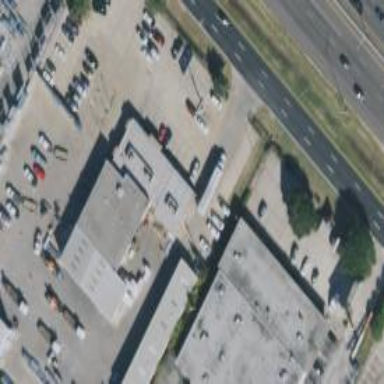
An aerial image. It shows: Commercial building.